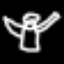
Label: angel